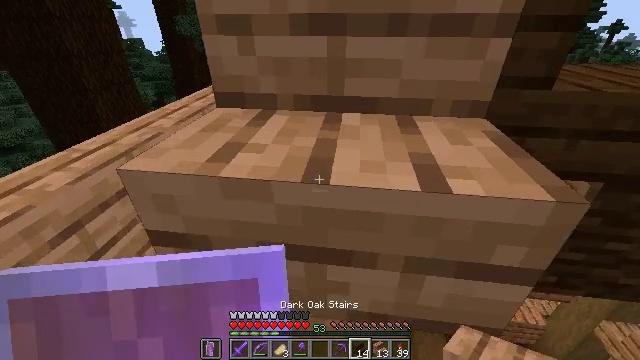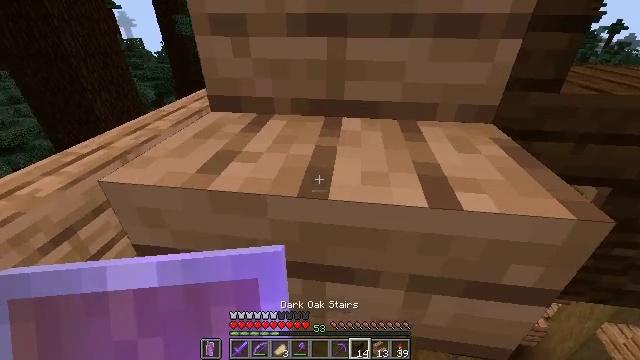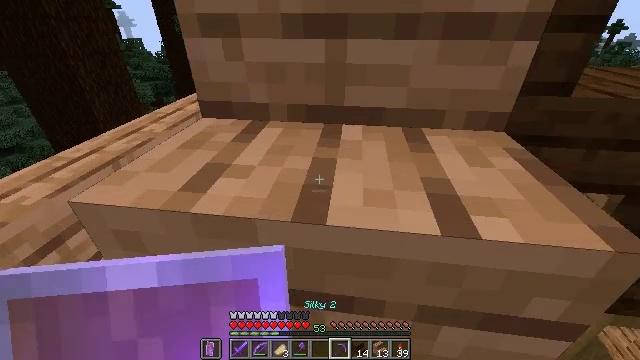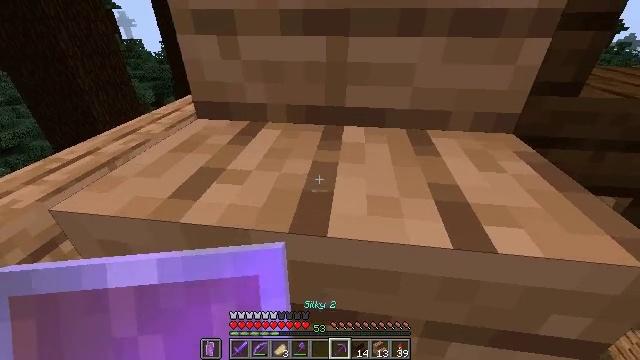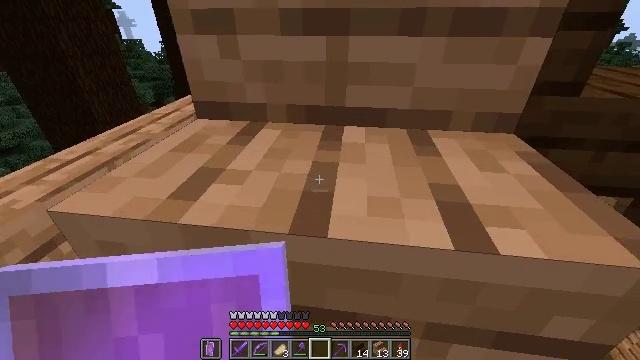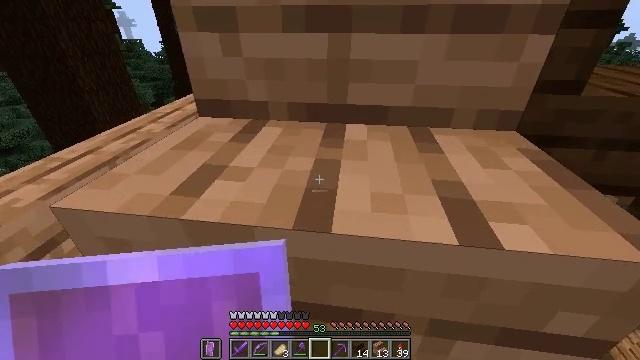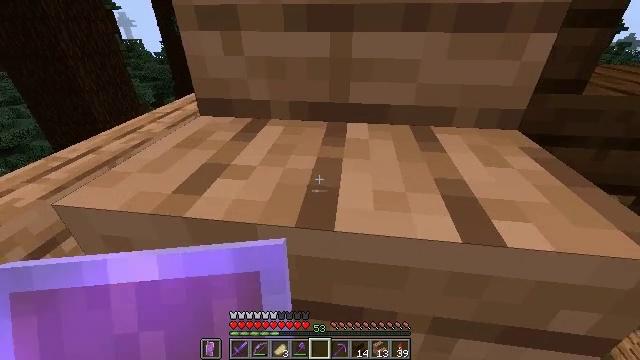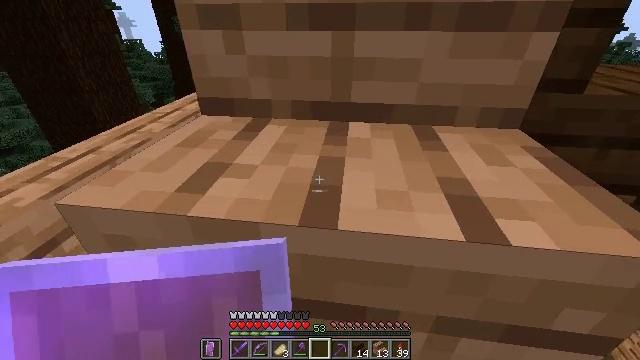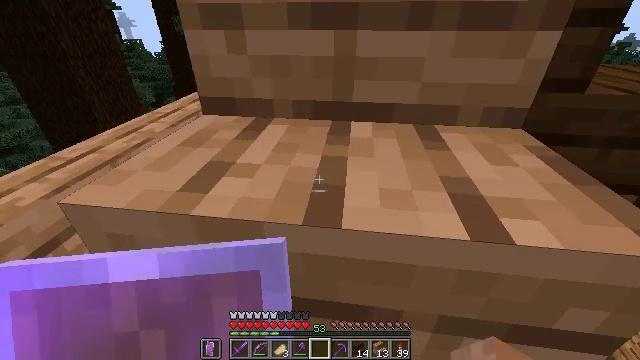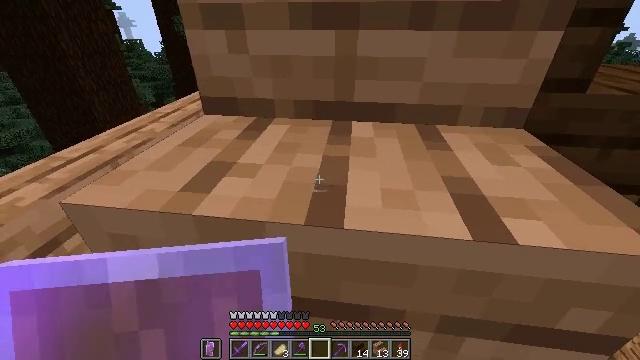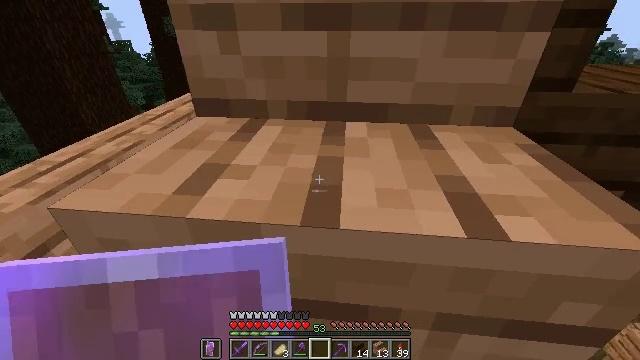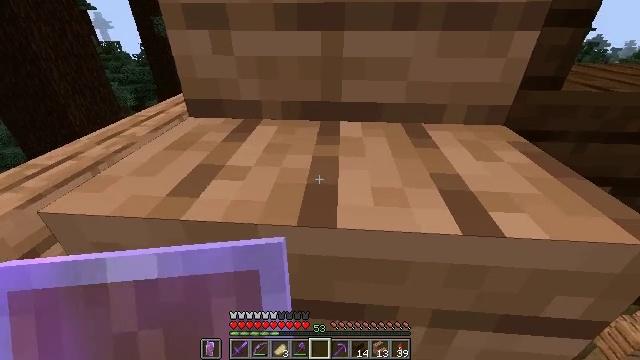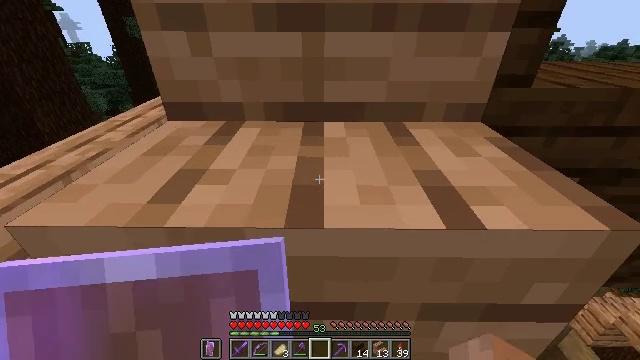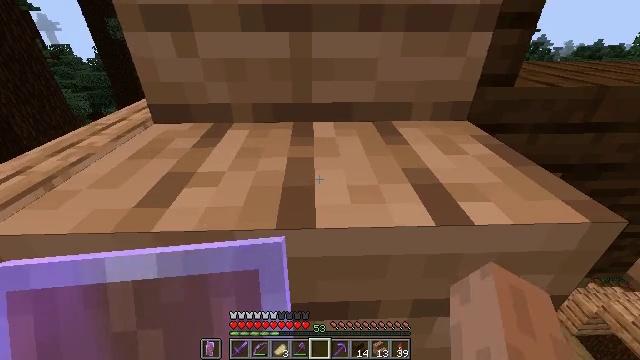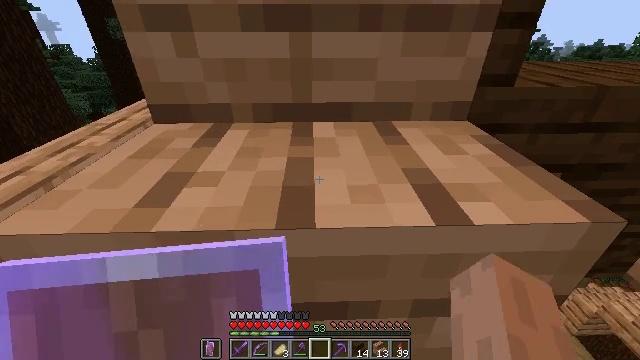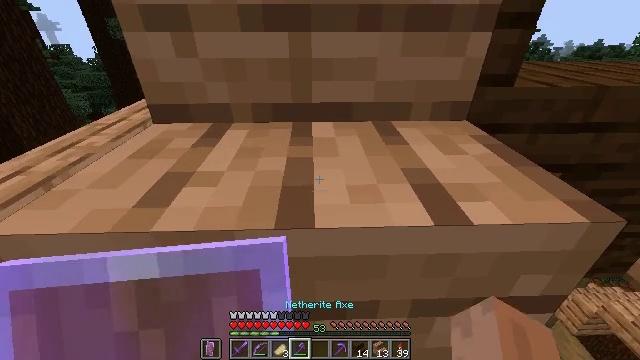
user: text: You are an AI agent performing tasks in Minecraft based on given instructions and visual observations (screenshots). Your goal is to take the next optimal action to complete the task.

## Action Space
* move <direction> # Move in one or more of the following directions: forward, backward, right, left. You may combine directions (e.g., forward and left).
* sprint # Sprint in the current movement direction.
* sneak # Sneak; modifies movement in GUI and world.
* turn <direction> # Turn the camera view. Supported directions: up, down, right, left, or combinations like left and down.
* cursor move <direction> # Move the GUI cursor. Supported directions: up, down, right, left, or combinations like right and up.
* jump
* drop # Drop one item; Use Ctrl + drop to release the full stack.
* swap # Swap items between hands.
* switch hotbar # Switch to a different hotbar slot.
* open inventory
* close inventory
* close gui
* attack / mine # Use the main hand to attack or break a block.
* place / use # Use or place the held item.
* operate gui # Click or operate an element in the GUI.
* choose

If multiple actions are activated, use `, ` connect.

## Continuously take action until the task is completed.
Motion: motion action
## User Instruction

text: Break the jungle stairs to collect them.
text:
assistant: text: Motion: move forward, sneak
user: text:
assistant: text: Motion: move forward, sneak
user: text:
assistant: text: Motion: move forward, sneak
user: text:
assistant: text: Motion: move forward, sneak
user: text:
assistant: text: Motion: move forward, sneak
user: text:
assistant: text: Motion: move forward, sneak
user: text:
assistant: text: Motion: move forward, sneak
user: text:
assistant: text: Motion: move forward, sneak
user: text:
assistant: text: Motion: move forward, sneak
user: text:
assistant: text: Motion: move forward, sneak, turn right
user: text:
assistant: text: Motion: move forward, sneak, turn right
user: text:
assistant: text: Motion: move forward, sneak, turn right
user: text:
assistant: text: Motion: move forward, sneak, turn right
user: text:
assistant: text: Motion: move forward, sneak
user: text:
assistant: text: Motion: move forward, sneak
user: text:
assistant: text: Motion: move forward, sneak
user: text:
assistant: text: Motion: move forward, sneak
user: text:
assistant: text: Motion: move forward, sneak
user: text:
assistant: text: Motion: move forward, sneak
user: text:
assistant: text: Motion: move forward, sneak, attack / mine
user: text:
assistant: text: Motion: move forward, sneak, attack / mine
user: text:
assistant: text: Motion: move forward, sneak, attack / mine
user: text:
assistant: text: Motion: move forward, sneak, attack / mine
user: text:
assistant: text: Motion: move forward, sneak, attack / mine
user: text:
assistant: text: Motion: move forward, sneak
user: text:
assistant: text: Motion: move forward, sneak
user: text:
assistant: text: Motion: move forward, sneak
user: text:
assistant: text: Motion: move forward, sneak
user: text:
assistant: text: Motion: move forward, sneak
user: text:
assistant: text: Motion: move forward, sneak, attack / mine